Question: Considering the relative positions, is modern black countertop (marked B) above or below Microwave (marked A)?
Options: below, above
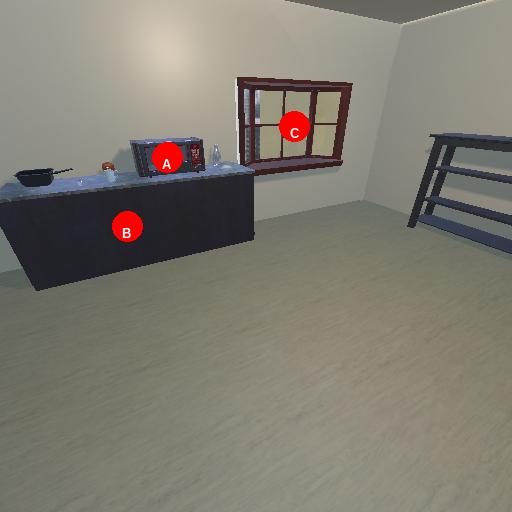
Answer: below